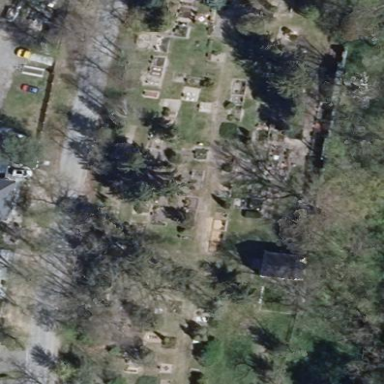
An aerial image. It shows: Cemetery.